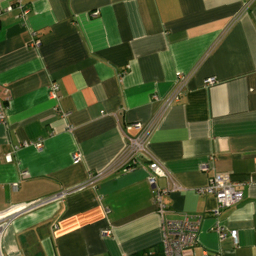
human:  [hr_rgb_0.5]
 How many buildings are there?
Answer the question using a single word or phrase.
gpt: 517

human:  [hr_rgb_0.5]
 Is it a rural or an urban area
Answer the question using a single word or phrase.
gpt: urban

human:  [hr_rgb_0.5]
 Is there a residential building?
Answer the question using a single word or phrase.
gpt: yes

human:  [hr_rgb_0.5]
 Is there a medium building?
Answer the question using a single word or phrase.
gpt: yes

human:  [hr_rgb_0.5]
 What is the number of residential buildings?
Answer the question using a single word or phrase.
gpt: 496

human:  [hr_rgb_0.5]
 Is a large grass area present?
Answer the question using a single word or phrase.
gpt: yes

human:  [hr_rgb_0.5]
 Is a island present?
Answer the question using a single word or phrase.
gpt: yes

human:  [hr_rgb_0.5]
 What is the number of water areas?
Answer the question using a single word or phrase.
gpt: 14

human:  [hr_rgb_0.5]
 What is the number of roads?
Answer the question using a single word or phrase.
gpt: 276

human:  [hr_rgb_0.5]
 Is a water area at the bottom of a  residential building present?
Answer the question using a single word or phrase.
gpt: yes

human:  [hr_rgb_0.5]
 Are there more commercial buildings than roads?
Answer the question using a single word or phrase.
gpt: no

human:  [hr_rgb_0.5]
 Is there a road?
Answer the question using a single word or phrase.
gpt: yes

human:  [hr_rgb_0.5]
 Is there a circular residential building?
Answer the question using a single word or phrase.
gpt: yes

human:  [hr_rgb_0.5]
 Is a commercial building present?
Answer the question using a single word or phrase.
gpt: yes

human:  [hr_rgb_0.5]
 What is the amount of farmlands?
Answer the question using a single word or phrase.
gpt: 49

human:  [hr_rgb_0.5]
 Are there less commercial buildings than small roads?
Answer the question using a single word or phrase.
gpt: yes

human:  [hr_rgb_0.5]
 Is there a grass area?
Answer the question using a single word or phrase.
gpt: yes

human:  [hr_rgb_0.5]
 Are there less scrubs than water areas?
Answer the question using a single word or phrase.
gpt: yes

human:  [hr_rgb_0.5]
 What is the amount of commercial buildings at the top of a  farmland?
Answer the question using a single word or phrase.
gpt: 10

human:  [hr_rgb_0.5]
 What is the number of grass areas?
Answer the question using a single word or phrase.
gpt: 117

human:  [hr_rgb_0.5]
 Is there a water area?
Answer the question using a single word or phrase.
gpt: yes

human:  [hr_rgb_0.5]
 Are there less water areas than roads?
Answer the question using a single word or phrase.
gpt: yes

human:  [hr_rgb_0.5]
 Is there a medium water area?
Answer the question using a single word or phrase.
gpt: yes

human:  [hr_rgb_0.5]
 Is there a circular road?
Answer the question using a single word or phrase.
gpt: no

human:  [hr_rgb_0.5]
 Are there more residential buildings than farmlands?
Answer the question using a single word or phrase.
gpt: yes

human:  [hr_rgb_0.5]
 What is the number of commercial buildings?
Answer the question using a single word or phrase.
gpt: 10

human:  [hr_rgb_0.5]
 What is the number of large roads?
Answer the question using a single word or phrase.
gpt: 0

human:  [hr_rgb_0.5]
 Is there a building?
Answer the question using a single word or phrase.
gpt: yes

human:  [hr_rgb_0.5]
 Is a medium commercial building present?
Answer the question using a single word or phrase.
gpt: yes

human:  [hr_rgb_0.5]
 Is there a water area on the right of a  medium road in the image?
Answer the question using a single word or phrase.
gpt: no

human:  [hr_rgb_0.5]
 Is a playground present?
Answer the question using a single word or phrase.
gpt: yes

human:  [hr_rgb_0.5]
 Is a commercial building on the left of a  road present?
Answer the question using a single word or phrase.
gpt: yes

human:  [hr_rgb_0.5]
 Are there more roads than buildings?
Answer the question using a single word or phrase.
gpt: no

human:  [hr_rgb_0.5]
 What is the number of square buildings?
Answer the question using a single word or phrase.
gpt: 2

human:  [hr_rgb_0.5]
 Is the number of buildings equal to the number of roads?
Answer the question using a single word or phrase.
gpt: no

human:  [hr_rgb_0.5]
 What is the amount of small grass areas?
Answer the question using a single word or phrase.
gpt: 17

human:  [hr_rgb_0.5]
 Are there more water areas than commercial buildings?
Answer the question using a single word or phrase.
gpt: yes

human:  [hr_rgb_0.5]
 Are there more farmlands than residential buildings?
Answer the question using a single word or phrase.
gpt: no

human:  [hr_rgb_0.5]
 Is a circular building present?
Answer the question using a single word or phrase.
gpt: yes

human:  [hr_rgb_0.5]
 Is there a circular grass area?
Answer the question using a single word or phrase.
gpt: yes

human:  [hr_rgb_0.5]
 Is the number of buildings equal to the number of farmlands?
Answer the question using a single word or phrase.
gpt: no

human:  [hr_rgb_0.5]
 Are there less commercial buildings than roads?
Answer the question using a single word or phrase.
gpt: yes

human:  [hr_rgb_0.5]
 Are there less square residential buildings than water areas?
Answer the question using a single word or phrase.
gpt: yes

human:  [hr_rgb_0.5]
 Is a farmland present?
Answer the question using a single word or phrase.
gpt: yes

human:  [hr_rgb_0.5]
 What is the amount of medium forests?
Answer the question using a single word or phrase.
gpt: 7

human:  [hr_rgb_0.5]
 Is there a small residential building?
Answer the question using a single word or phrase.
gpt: yes

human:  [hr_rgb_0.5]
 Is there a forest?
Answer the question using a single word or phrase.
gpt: yes

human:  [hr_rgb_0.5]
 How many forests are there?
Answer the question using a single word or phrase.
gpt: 23

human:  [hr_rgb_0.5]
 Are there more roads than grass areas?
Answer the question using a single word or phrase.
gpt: yes

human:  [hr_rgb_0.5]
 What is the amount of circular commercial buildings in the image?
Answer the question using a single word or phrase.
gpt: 0

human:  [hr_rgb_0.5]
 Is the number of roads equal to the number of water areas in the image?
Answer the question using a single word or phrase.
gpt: no

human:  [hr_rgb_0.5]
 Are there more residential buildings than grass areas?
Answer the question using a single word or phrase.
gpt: yes

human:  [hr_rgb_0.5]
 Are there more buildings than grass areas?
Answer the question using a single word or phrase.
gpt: yes

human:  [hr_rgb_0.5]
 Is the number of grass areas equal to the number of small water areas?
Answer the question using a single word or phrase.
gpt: no

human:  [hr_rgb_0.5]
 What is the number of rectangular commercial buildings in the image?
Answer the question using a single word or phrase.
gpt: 7

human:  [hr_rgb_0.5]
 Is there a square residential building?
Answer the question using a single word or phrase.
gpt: yes

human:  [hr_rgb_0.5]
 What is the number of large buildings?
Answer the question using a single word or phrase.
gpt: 1

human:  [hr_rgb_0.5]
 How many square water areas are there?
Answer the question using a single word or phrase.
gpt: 8

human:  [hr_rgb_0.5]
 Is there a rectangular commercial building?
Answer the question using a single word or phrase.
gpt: yes

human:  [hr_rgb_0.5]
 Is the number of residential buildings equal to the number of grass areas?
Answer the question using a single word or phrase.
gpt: no

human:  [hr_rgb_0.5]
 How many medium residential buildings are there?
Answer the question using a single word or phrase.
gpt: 6

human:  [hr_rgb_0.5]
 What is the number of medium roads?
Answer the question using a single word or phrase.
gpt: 0

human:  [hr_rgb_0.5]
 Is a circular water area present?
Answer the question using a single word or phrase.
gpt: yes

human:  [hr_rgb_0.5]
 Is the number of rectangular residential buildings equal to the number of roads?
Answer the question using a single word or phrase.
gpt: no